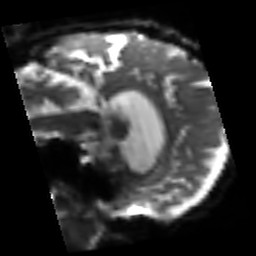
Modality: sbref
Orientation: sagittal
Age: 58
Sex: male
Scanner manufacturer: siemens
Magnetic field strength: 3 T
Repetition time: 3.2 s
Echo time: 0.081 s